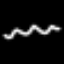
Label: squiggle